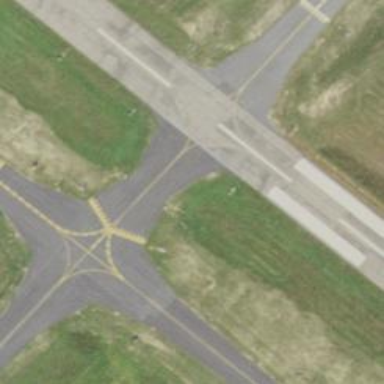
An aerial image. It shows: View of taxiway at the airport.